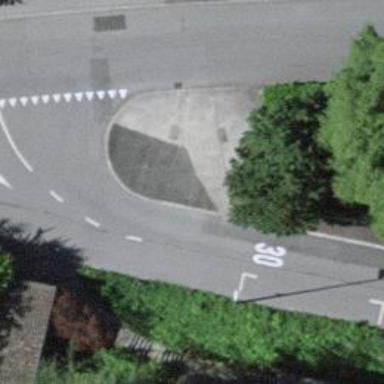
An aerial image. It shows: Sidewalk along the footway.